Question: My work here is working but if search 1 it display 40 instead of 900 here is my work:
'''
command.CommandType = CommandType.Text;
command.CommandText = ("SELECT * FROM Computation WHERE Transaction_ID LIKE '" + textBox1.Text.ToString() + "%'");
command.Connection = connection;
connection.Open();
var reader = command.ExecuteReader();
while (reader.Read())
{
textBox2.Text = (String.Format("{0000,0:N2}", Int32.Parse(reader["Total_Bill"].ToString())));
}
connection.Close();
'''

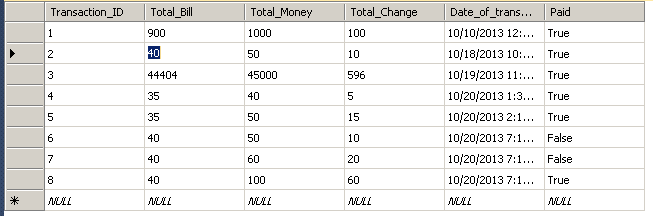
Answer: As I wrote <URL> which is perfect in your situation.
> Executes the query, and returns the first column of the first row in
the result set returned by the query.
Like;
'''
command.CommandType = CommandType.Text;
command.CommandText = ("SELECT Total_Bill FROM Computation WHERE Transaction_ID = @ID");
command.Parameters.AddWithValue("@ID", textBox1.Text);
command.Connection = connection;
try
{
connection.Open();
textBox2.Text = (String.Format("{0000,0:N2}", command.ExecuteScalar()));
}
catch (Exception ex)
{
Console.WriteLine(ex.Message);
}
connection.Close();
'''